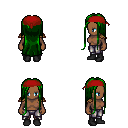
a pixel art fantasy rpg character, female body template, human, dark skin, leather shoulder armor, metal pants, green extra-long hairstyle, red bandana, black shoes, four views (front, back, left, right), 2x2 character sprite sheet, small pixel art, hard edges, no anti-aliasing